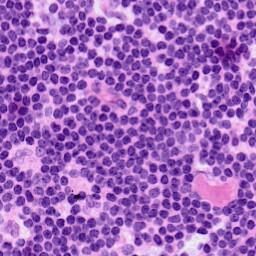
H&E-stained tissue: LymphNode